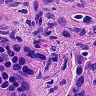
Metastatic tissue present: yes